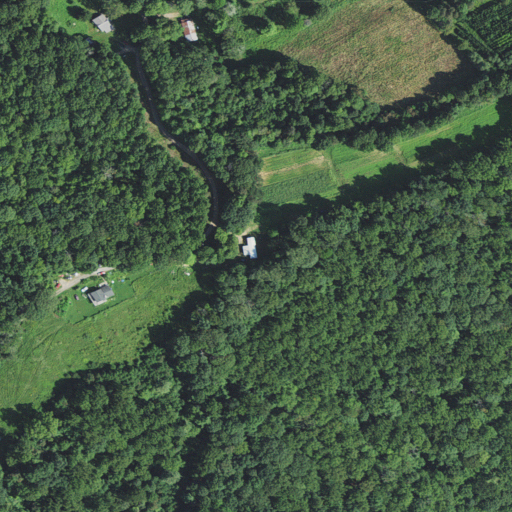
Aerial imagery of ridge(s) in North Carolina named Rogers Ridge containing deciduous forest, open development, grassland, pasture, and mixed forest